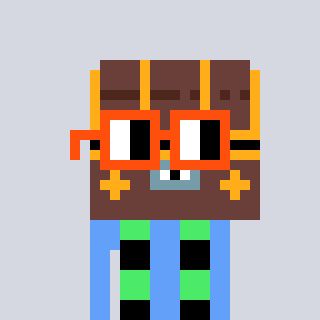
a pixel art character with square orange glasses, a treasure chest-shaped head and a blue-colored body on a cool background